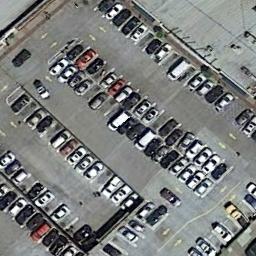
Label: parking_lot